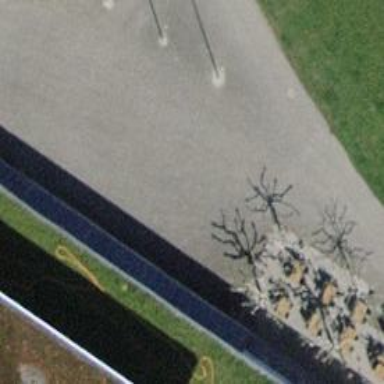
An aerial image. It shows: Footway with fine gravel surface.